Interaction volume radius: 10 \u00c5
Interaction volume height: 20 \u00c5
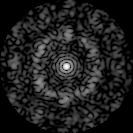
Disorder parameter: 0.7323